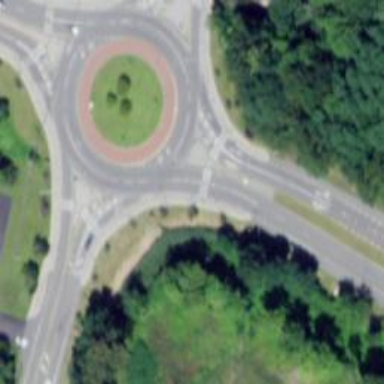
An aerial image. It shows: Roundabout junction on primary highway. The road is expressway.